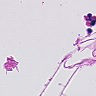
Metastatic tissue present: no